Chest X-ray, PA view. Patient: 41 years old, sex M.
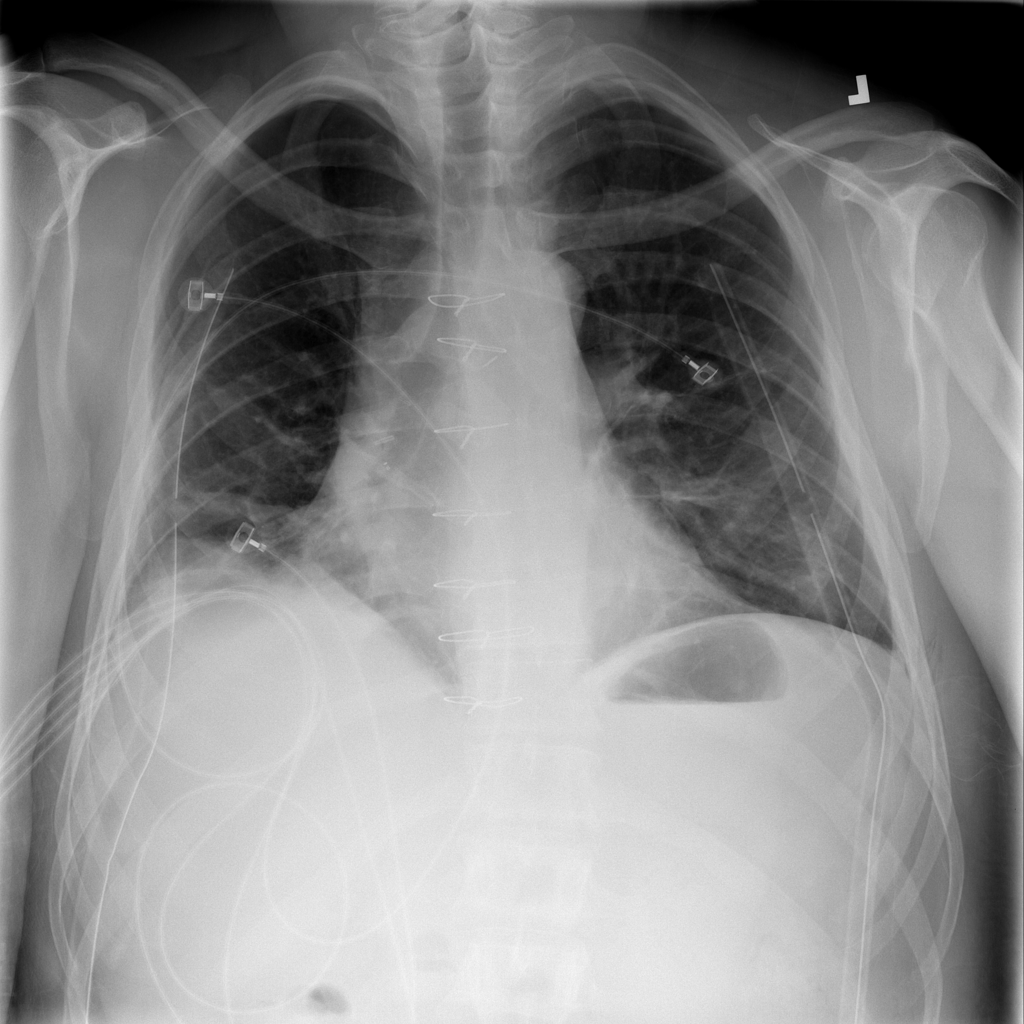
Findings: Atelectasis